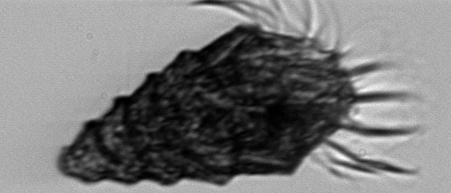
Label: Laboea_strobila